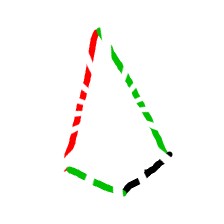
Shape: kite